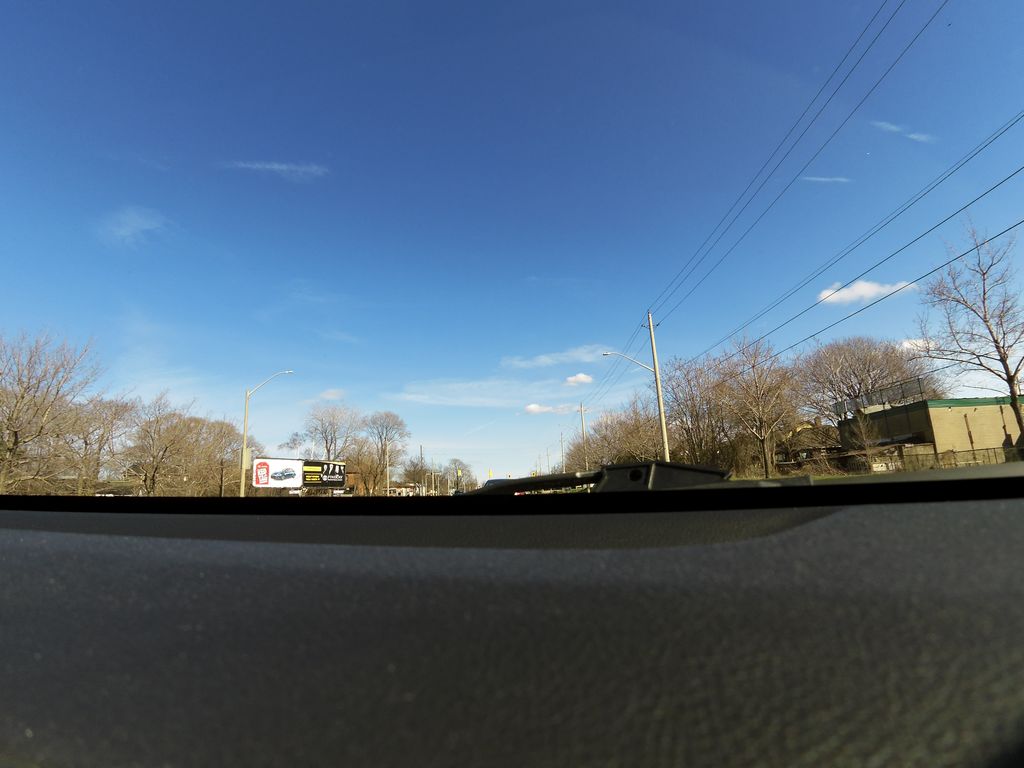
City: hamilton